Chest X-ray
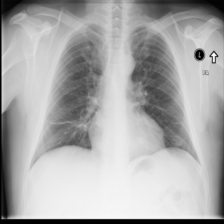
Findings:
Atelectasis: negative
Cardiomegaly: negative
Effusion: negative
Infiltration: negative
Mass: positive
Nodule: negative
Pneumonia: negative
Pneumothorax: negative
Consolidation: negative
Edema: negative
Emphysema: negative
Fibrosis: negative
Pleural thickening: negative
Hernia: negative